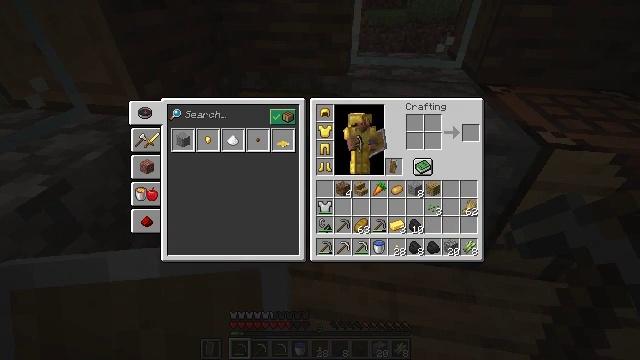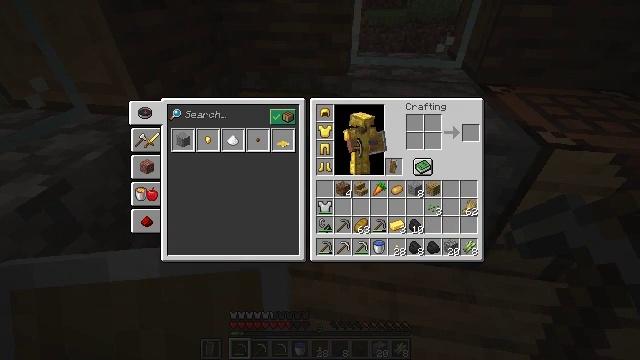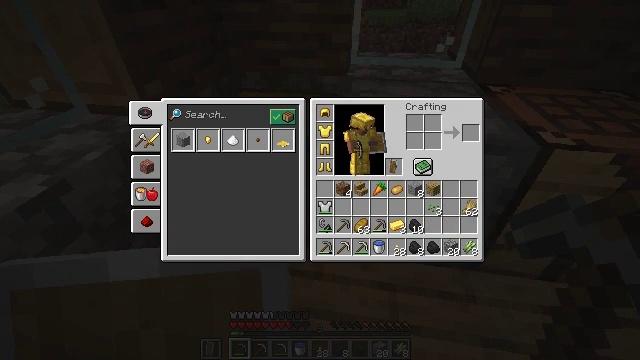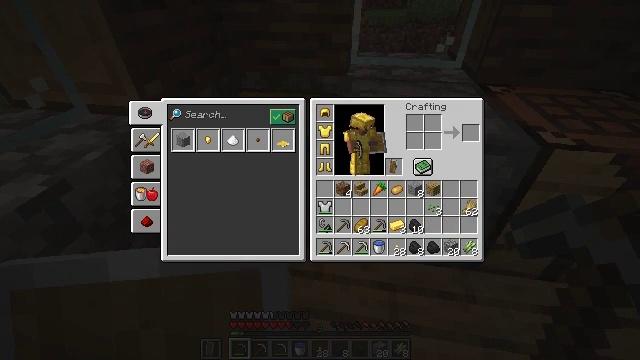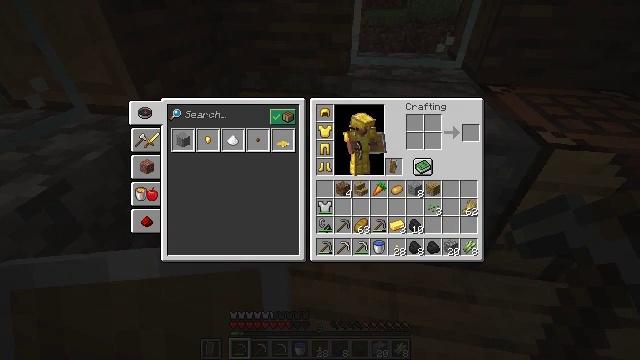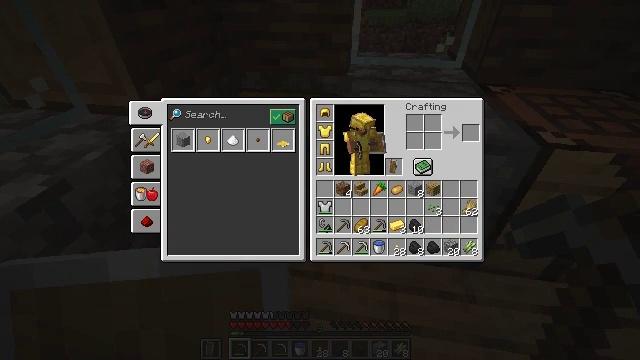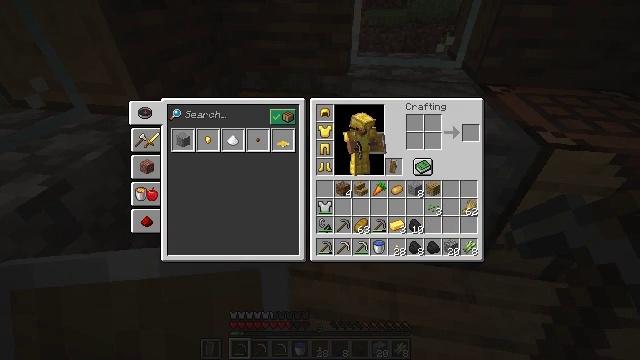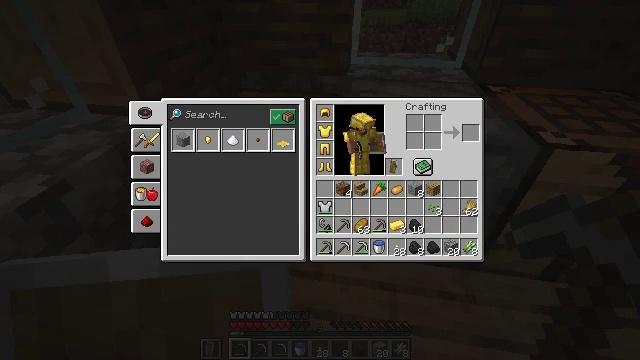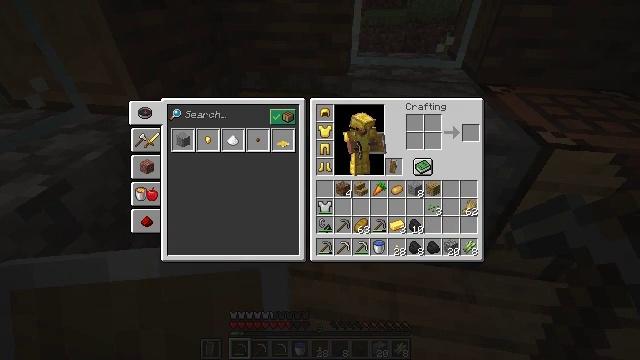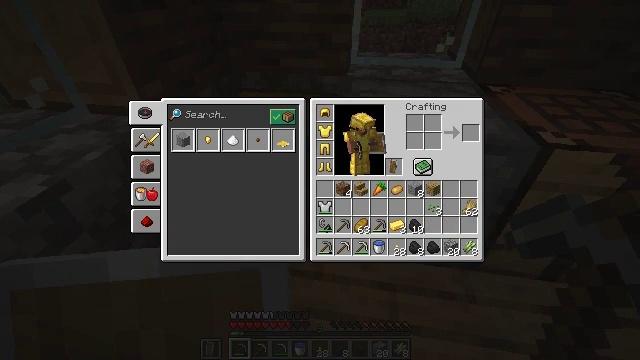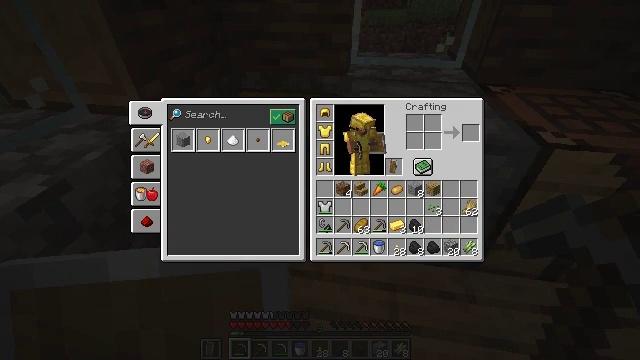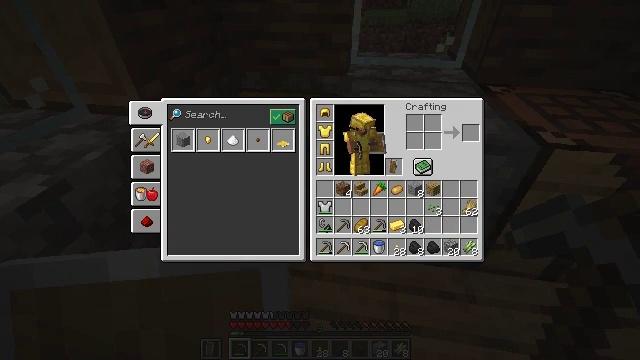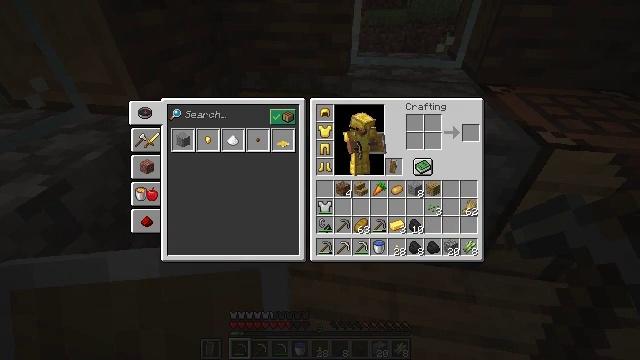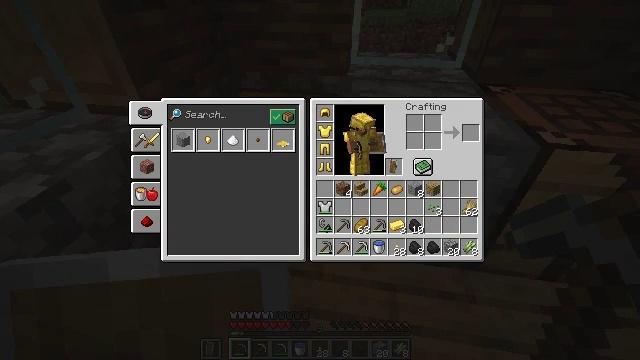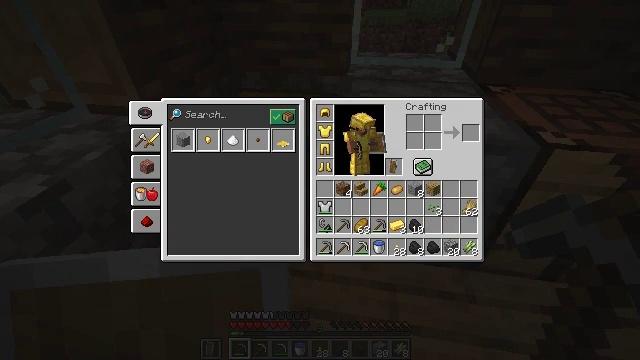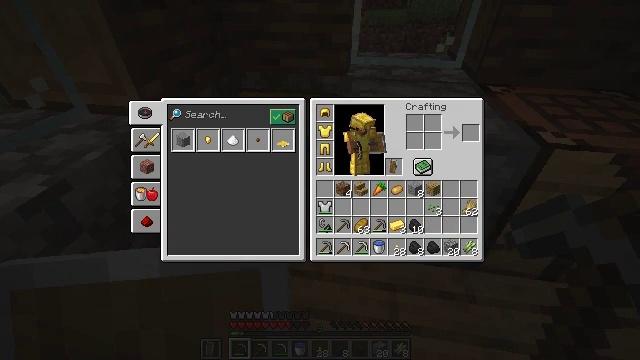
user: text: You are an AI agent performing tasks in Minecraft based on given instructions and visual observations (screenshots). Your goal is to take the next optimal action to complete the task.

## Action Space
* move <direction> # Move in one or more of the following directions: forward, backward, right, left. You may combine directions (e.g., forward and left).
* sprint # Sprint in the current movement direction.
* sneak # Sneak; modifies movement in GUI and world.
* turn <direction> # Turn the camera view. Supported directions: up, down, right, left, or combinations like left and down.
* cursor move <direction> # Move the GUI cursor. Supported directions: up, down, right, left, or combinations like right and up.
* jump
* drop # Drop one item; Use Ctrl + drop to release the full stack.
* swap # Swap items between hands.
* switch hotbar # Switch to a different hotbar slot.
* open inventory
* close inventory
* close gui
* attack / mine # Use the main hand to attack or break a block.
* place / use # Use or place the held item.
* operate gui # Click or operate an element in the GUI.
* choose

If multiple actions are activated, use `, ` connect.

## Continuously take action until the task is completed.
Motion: motion action
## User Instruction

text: Chop down the stripped oak log.
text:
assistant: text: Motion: turn down
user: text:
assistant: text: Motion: turn left
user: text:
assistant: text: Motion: turn left
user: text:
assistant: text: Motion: turn left
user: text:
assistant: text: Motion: no_op
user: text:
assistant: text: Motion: no_op
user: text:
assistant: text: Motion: no_op
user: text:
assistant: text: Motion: no_op
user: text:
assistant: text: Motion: no_op
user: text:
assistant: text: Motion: no_op
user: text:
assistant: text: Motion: no_op
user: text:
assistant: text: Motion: no_op
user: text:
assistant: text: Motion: no_op
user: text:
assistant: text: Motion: no_op
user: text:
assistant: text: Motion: no_op
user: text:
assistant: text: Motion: turn left
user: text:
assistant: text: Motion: turn left
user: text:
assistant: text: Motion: turn left and down
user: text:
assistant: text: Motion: turn left
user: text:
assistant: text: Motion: no_op
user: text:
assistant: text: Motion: no_op
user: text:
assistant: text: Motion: no_op
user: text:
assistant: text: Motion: no_op
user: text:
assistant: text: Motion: no_op
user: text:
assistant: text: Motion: no_op
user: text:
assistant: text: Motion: no_op
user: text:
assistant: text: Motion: no_op
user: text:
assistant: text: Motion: no_op
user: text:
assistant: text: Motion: no_op
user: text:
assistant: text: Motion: no_op